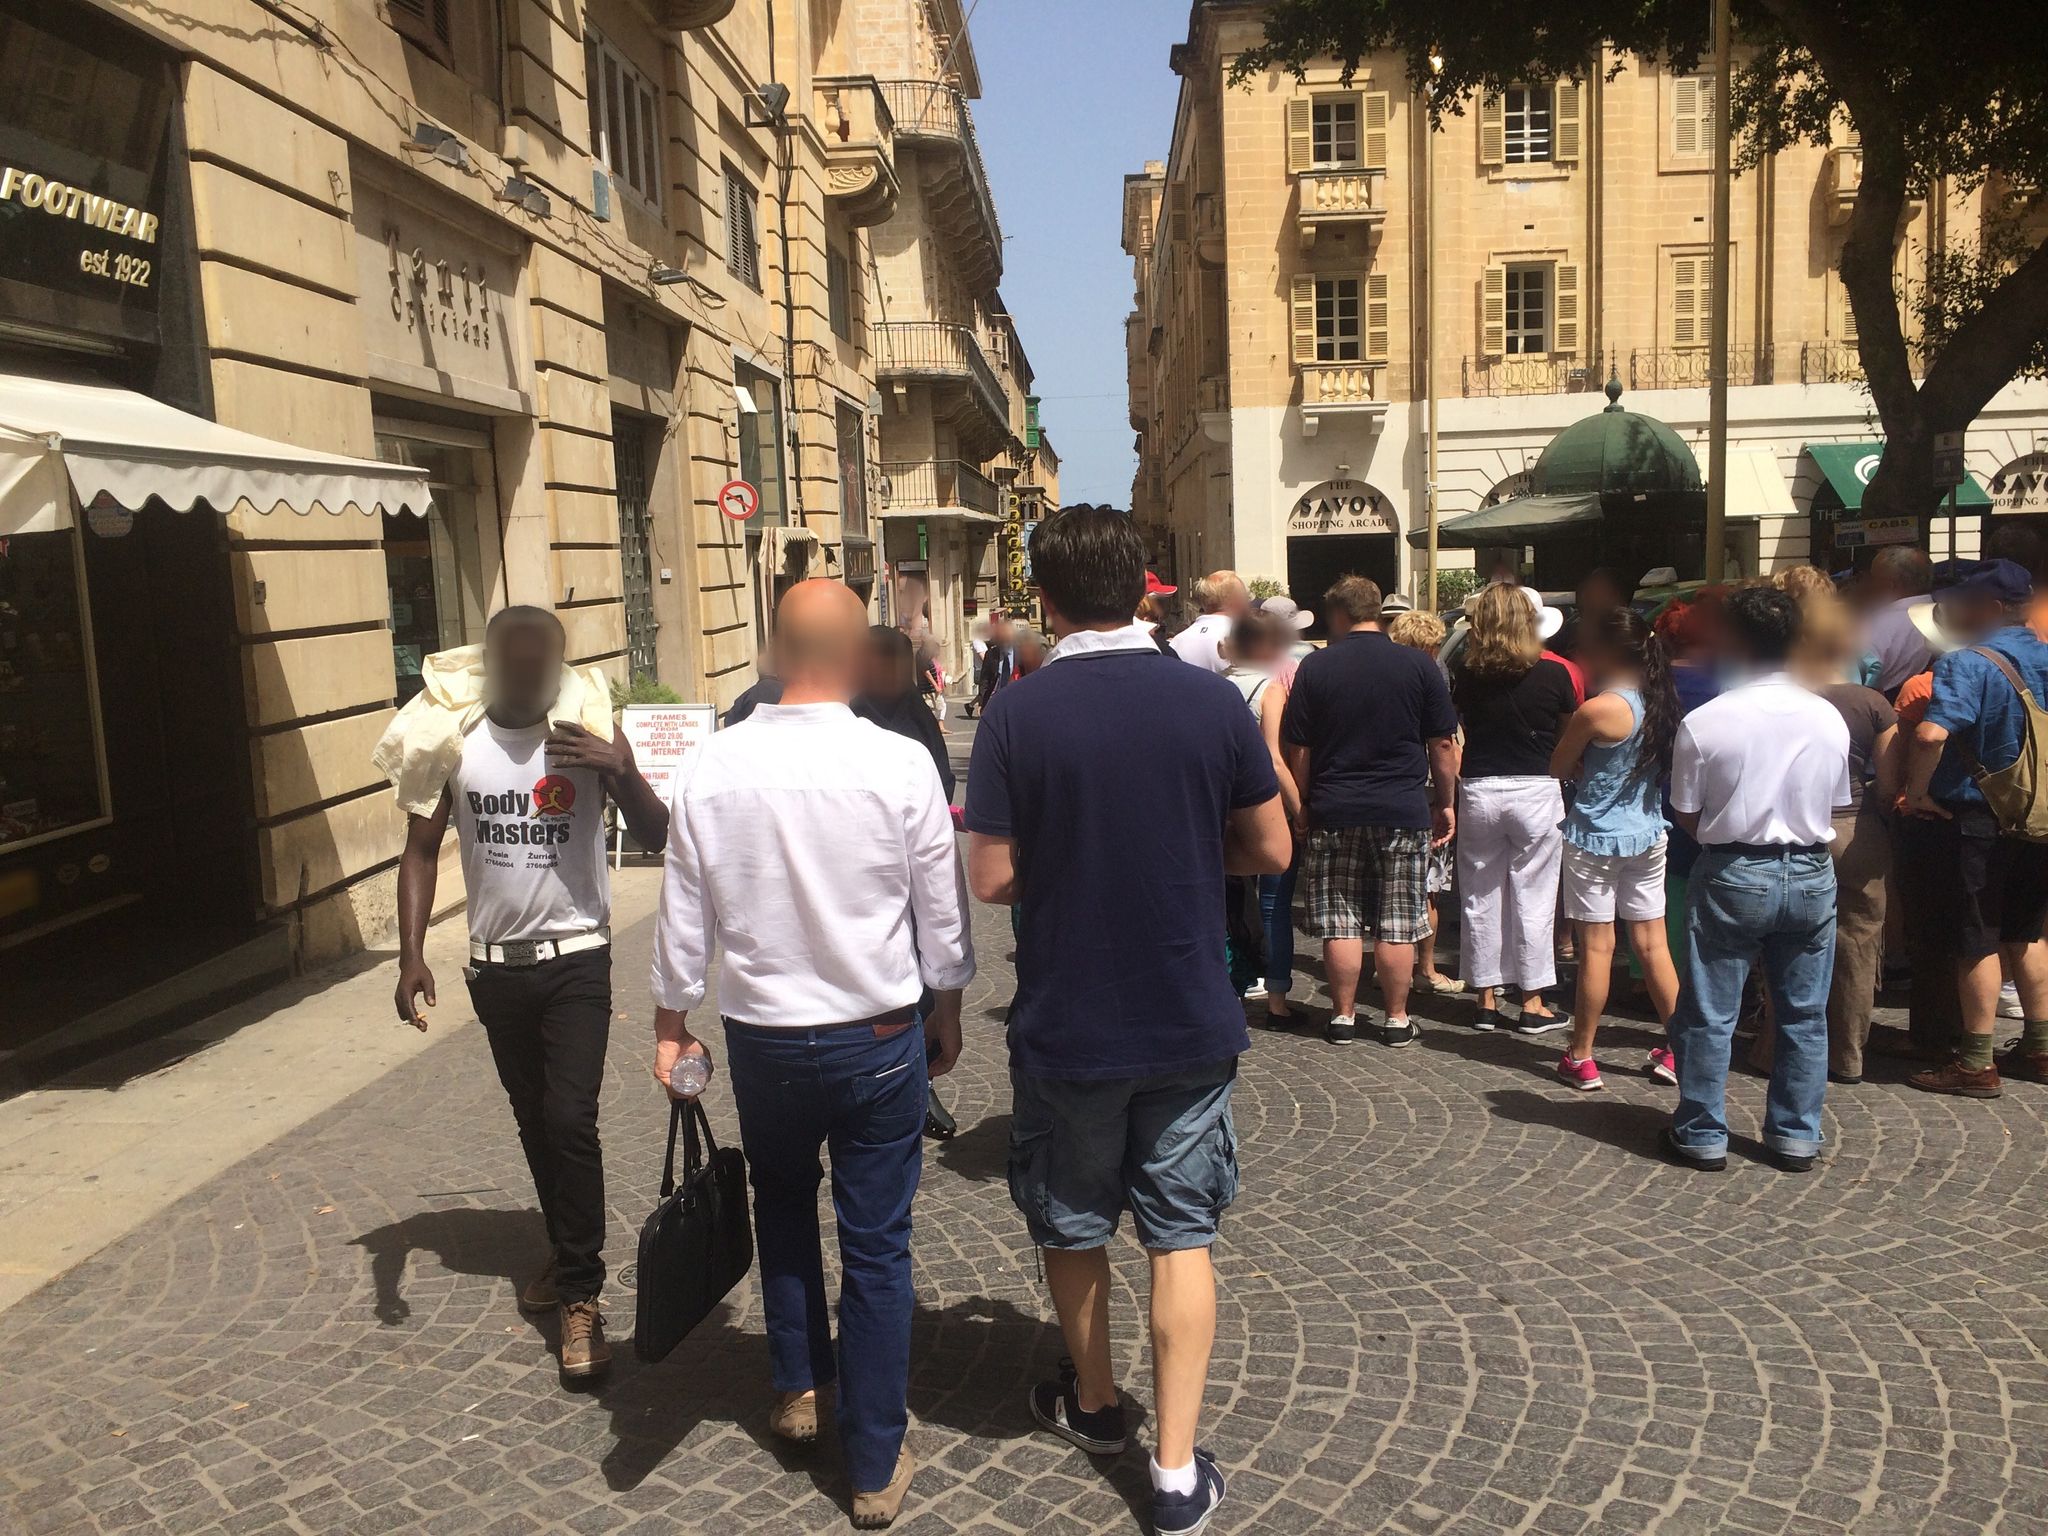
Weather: clear
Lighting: day
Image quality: good
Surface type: walking surface
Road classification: pedestrian
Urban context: urban centre
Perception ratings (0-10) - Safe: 4.56, Lively: 6.5, Beautiful: 4.56, Boring: 8.16, Depressing: 1.17, Wealthy: 3.56